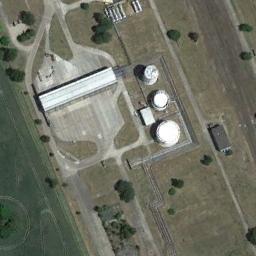
Label: storage tanks